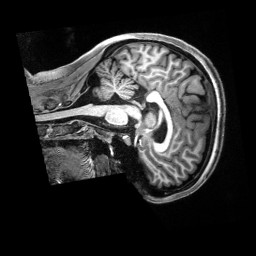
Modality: T1w
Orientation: sagittal
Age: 26
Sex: female
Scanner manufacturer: siemens
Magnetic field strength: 3 T
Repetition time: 2.5 s
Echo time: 0.00222 s